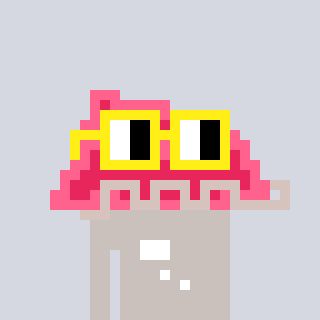
a pixel art character with square yellow glasses, a retainer-shaped head and a foggrey-colored body on a cool background